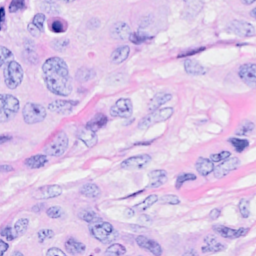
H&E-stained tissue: Breast